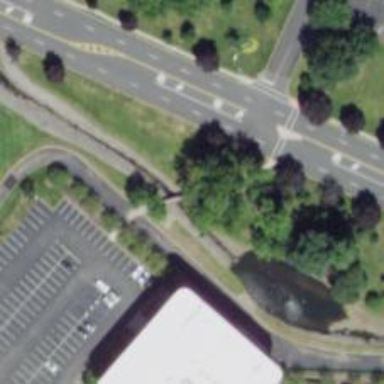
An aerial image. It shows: Footway on bridge.